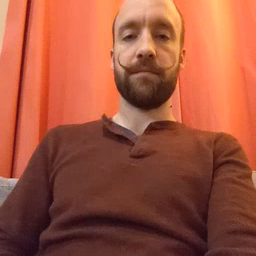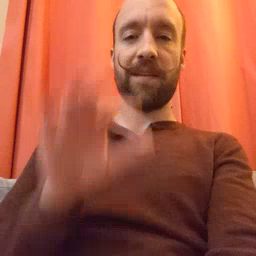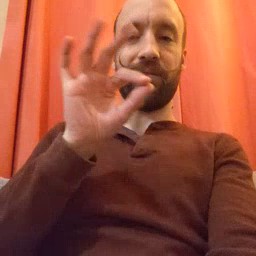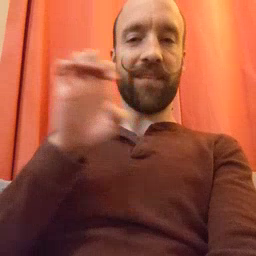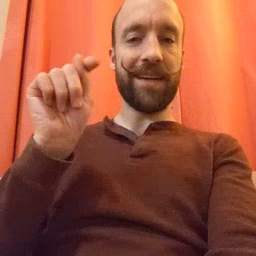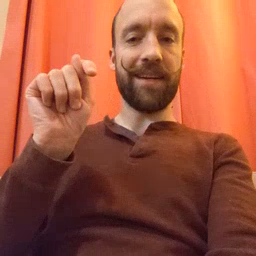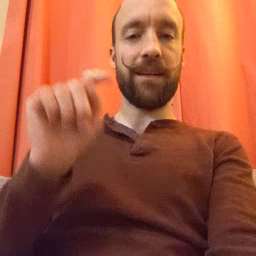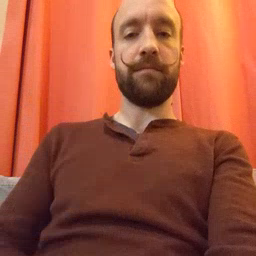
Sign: feet